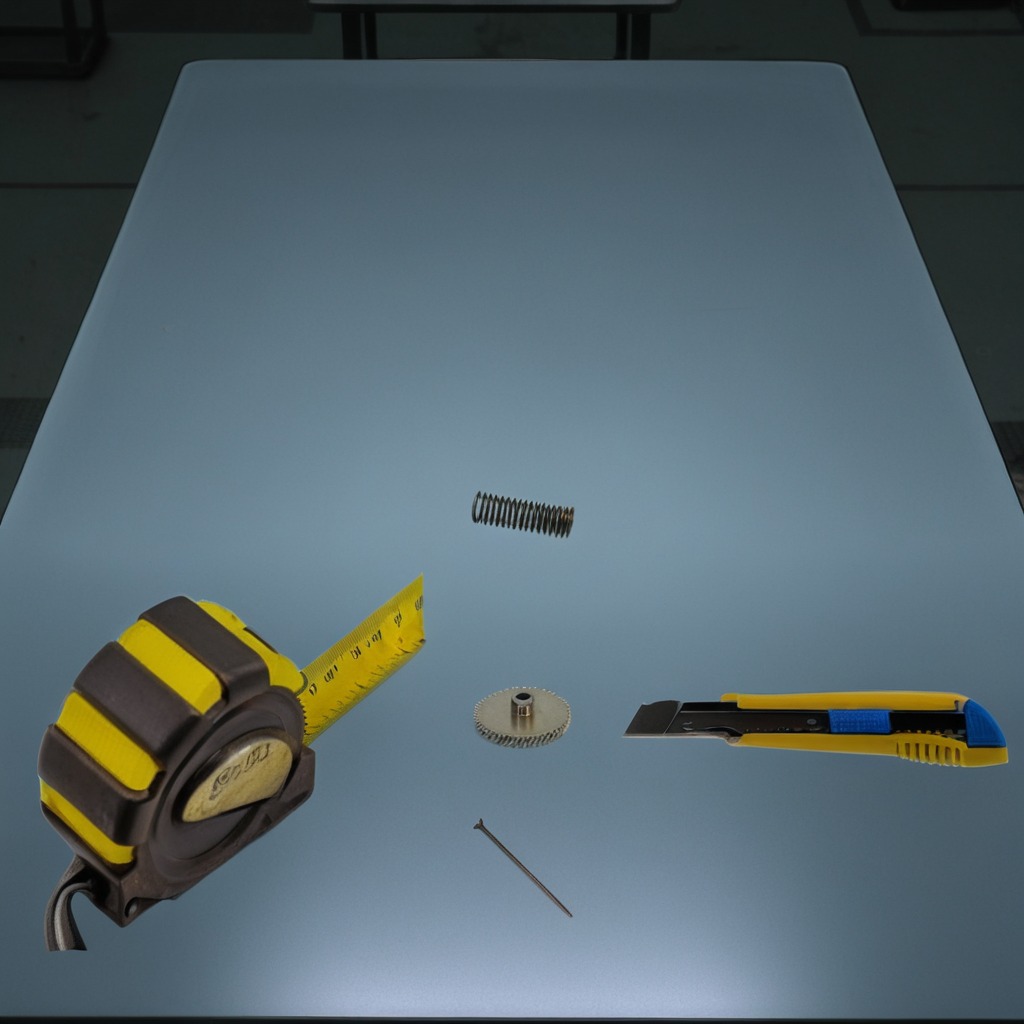
A steel gear with teeth, a utility knife, a measuring tape, an iron nail, and a coiled metal spring are lying on the table.